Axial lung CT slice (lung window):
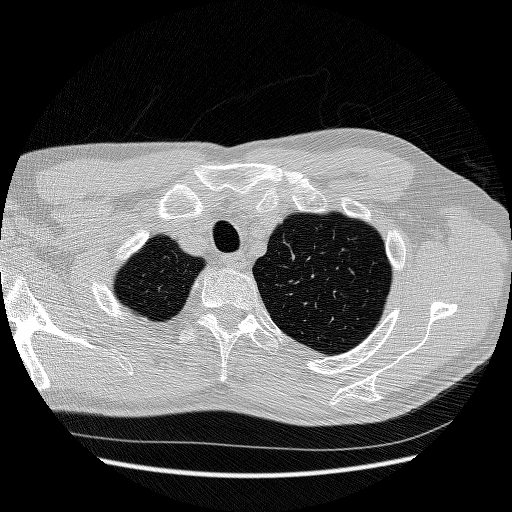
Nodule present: no